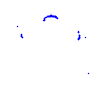
Particle: proton